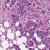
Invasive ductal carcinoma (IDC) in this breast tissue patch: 1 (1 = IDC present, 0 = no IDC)